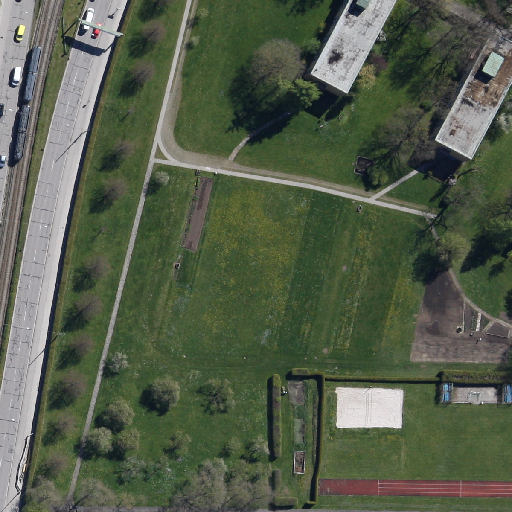
Referring expression: vehicle driving on the road